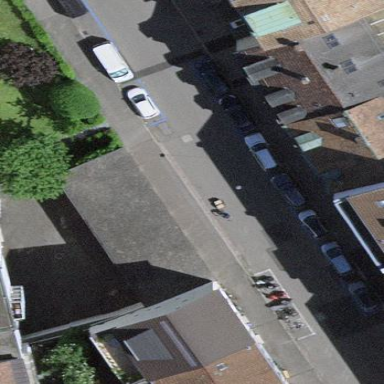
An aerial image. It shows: Group of garages.